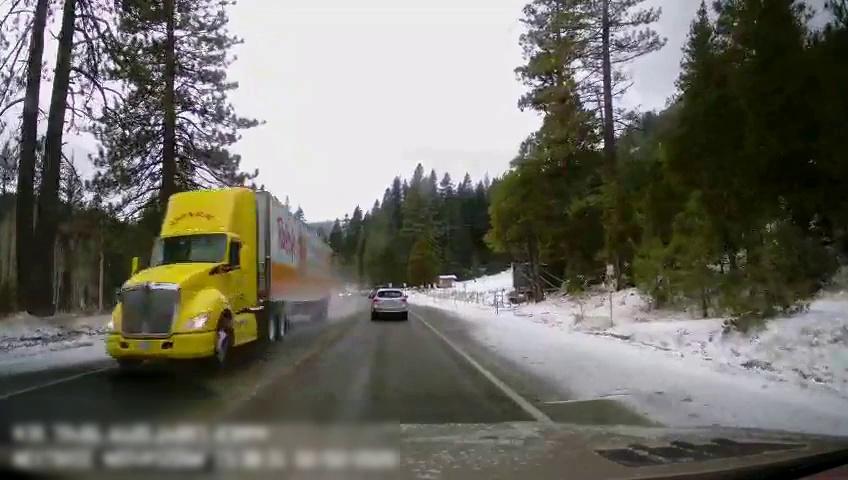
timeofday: Day
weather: Snowy
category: Drivable Space
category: Vehicles | Truck
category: Vehicles | SUV
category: Vehicles | Truck
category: Vehicles | SUV
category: Lanes | Current Lane
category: Lanes | Opposite Lane
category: Lanes | Current Lane
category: Lanes | Opposite Lane
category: Traffic | Signs